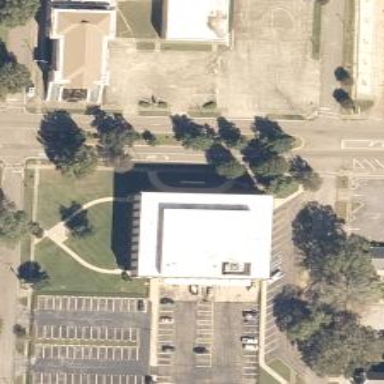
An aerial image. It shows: Post office.